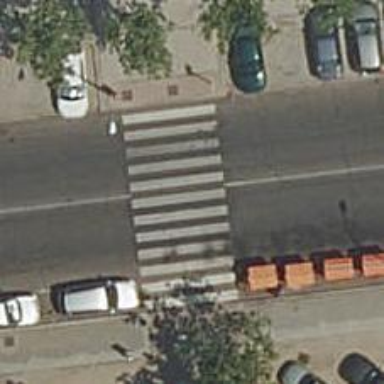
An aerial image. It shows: Zebra crossing on the road.